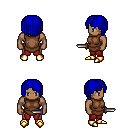
a pixel art fantasy rpg character, male body template, human, dark skin, brown tunic, red pants, blue pageboy hairstyle, gold boots, dagger, four views (front, back, left, right), 2x2 character sprite sheet, small pixel art, hard edges, no anti-aliasing